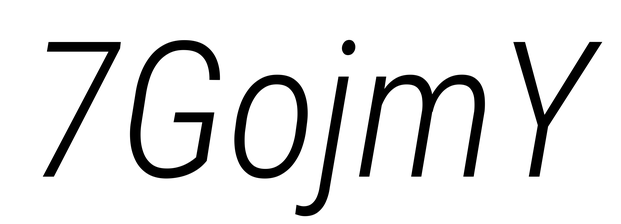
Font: Roboto-Italic_Condensed_Light_Italic